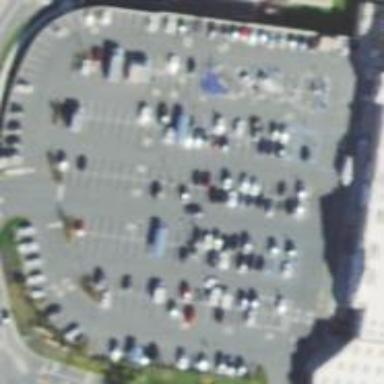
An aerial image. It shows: Parking area.